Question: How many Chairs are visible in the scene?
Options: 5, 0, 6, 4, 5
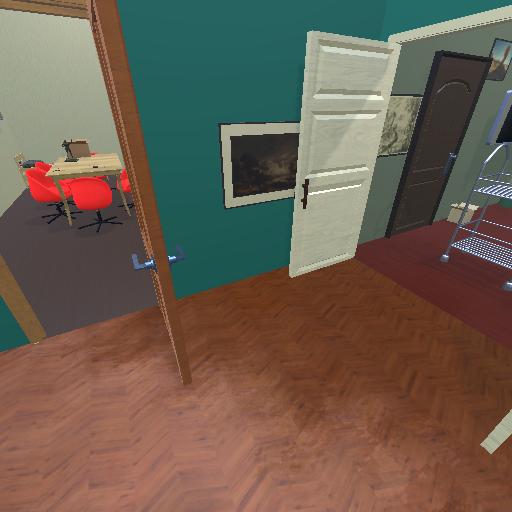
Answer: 5